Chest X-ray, PA view. Patient: 45 years old, sex M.
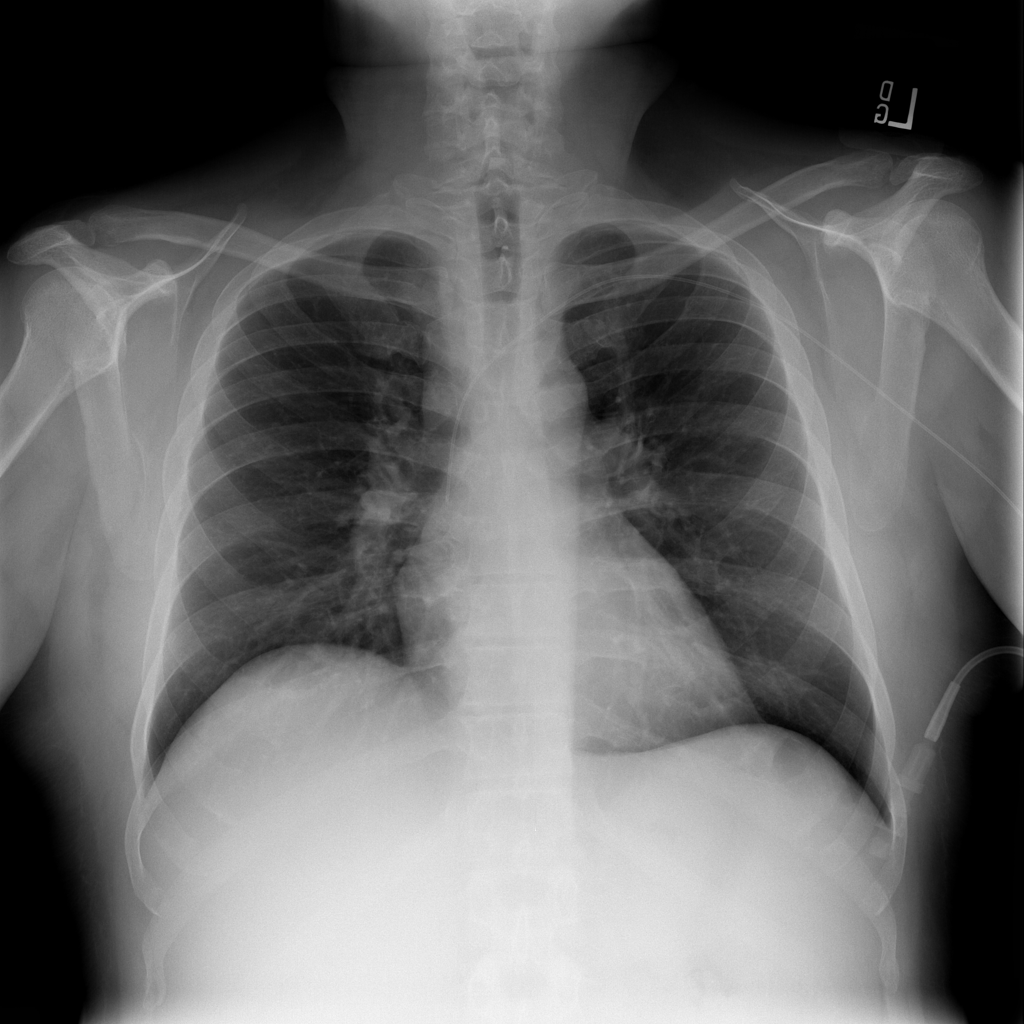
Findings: Infiltration